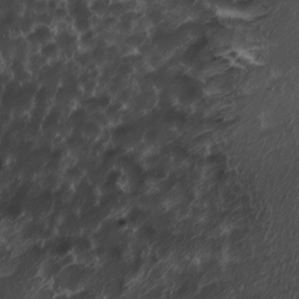
Label: non_frost